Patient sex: M
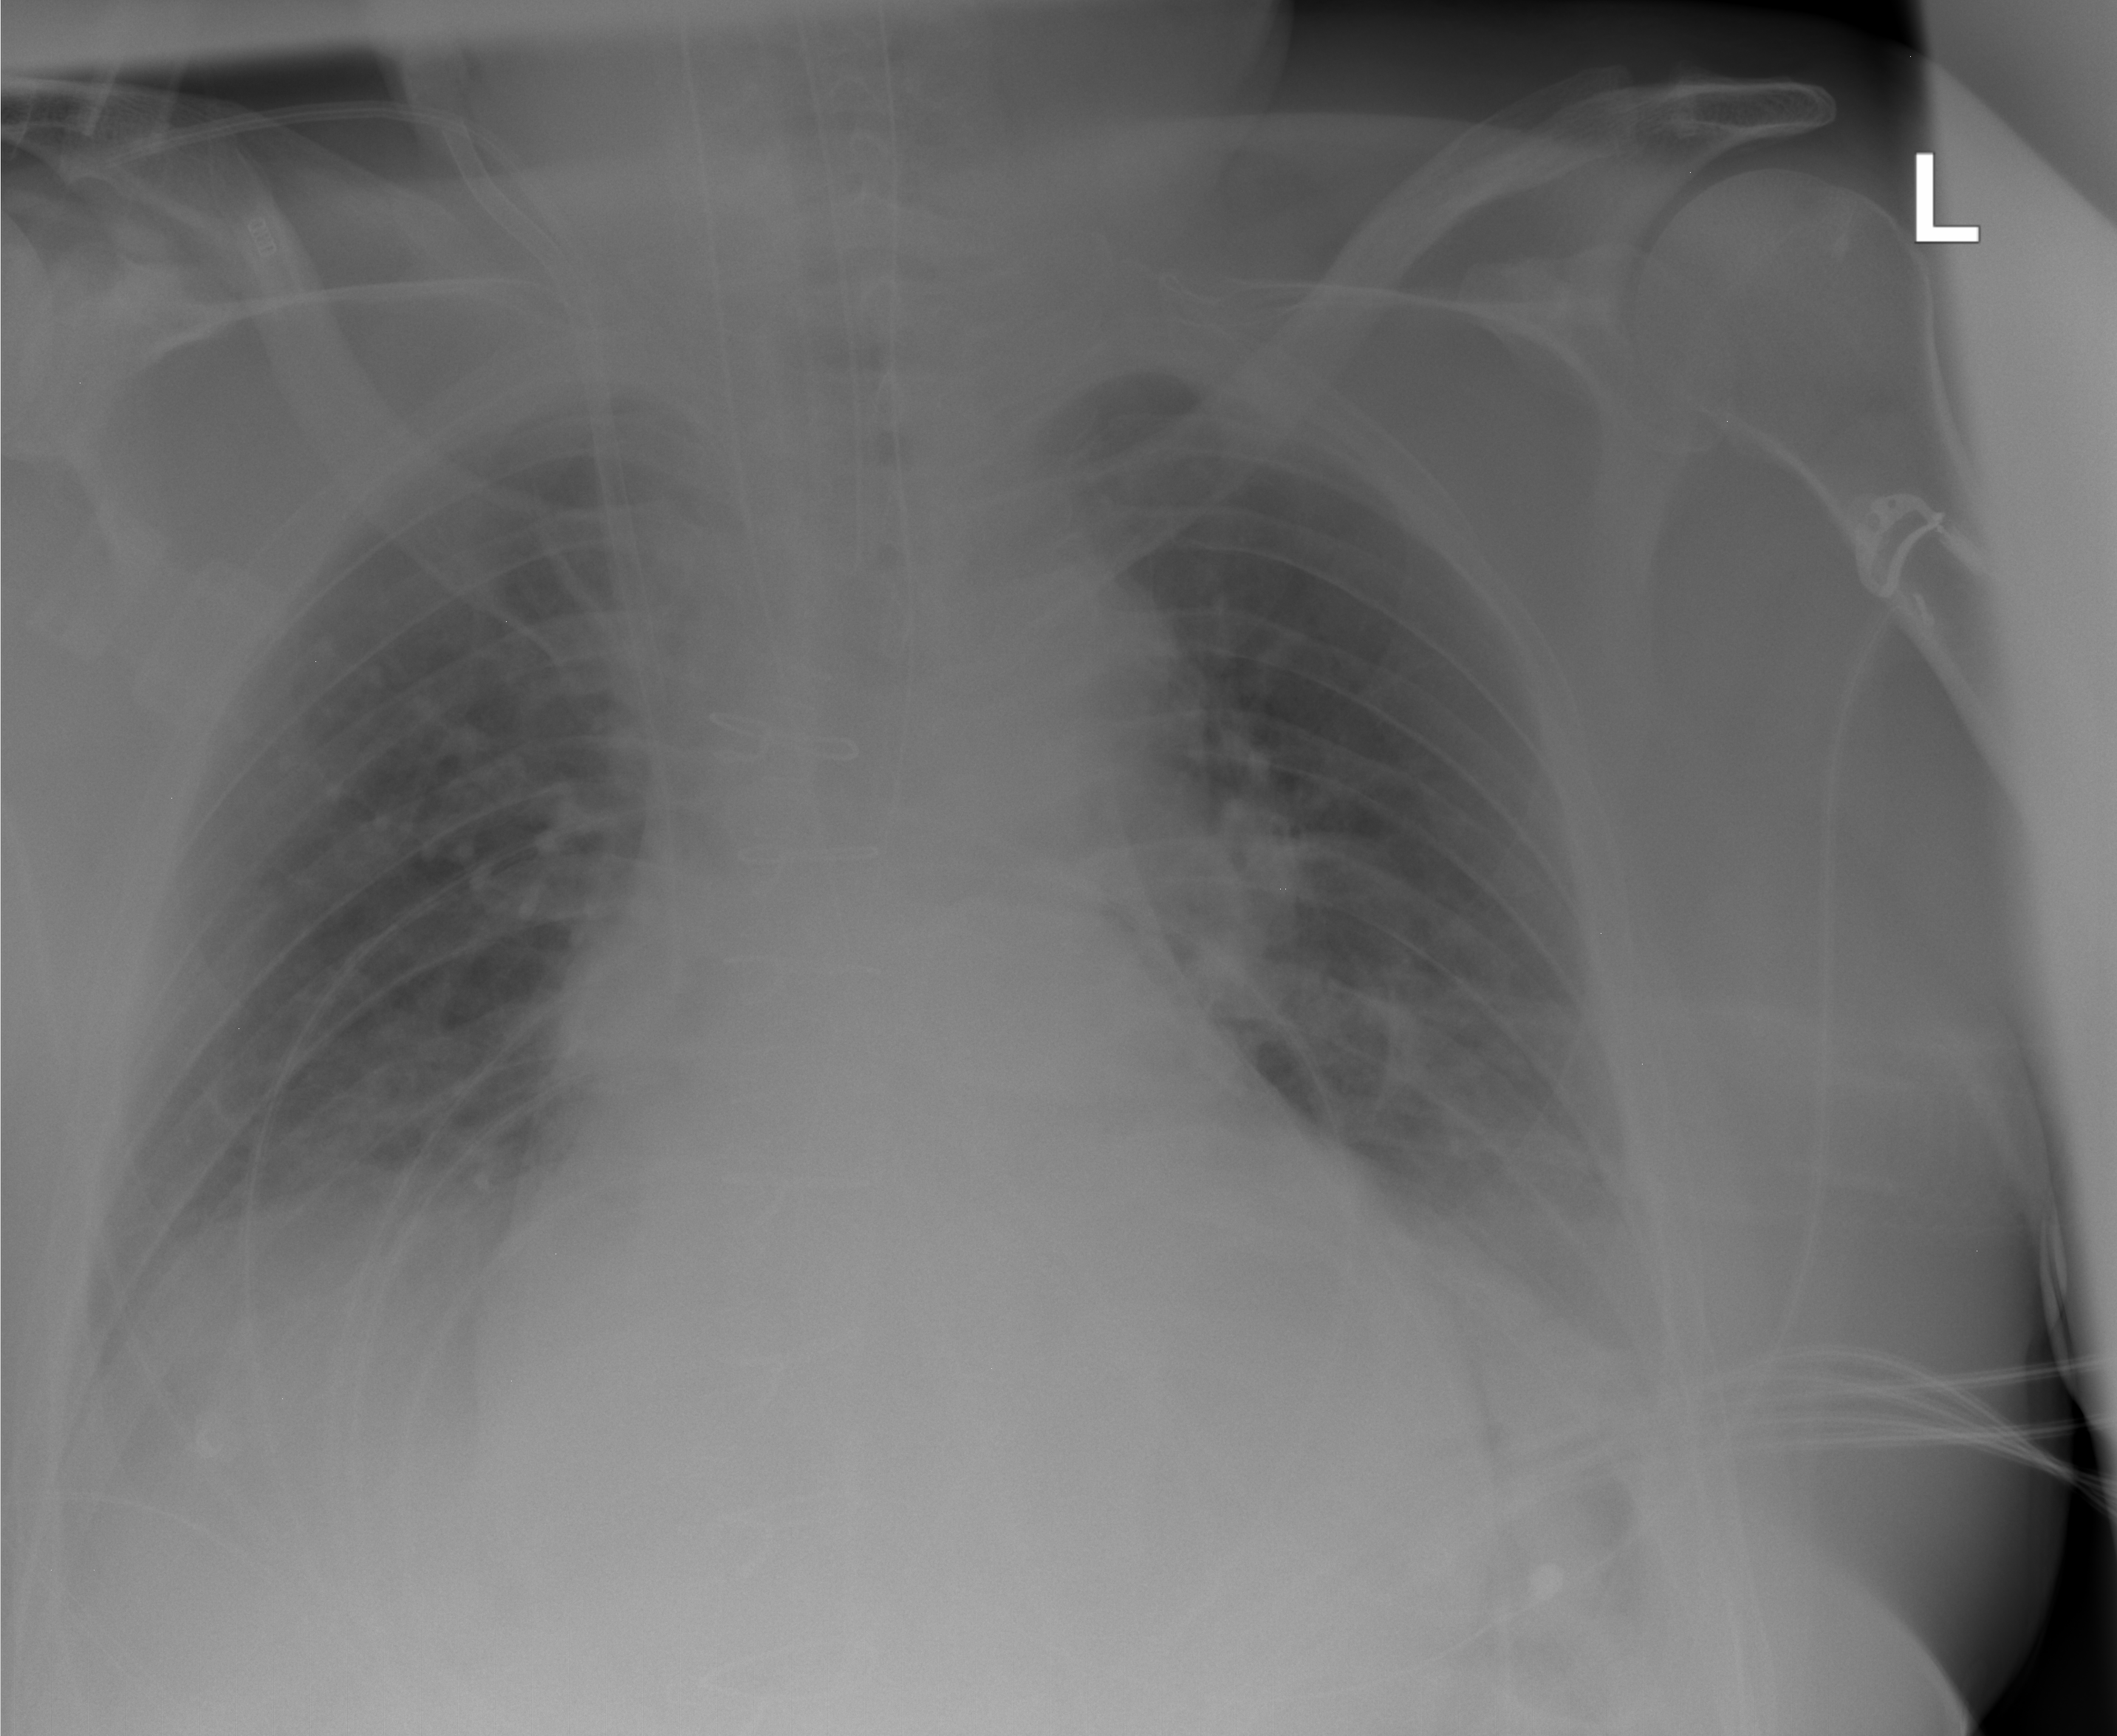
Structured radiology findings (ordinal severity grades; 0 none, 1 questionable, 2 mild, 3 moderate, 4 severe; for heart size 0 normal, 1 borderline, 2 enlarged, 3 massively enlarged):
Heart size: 2
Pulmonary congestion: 0
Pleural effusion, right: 0
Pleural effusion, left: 1
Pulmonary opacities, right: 0
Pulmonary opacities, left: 0
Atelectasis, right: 0
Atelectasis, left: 2